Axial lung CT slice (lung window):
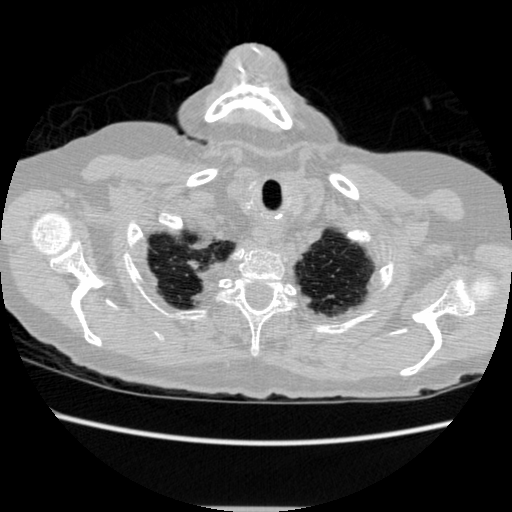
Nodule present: no